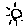
Label: sun